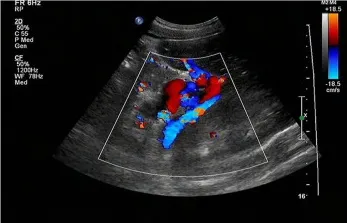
The GDV is tortuous and dilated US, ultrasonography; PV, portal vein; GDV, gastric fundus vein; STO: stomach.
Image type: radiology (ultrasound)